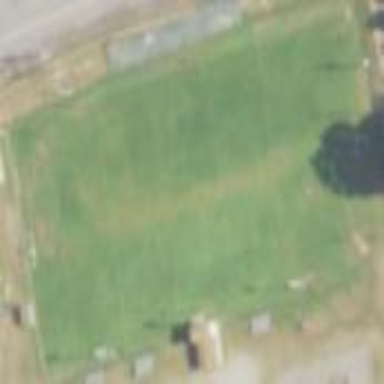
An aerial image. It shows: Pitch for American football.